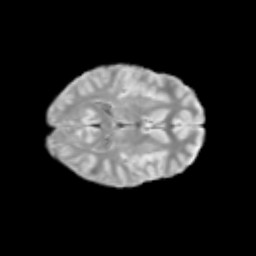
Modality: T2w
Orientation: axial
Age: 11
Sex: female
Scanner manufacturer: siemens
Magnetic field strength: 3 T
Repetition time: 3.8 s
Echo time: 0.07 s